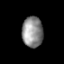
Tissue: lung
Cell type: Epithelial cells
Senescence score: 0.2174
Nuclear area (px): 632
Mean DAPI intensity: 140.199